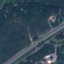
Land use / land cover class: Highway